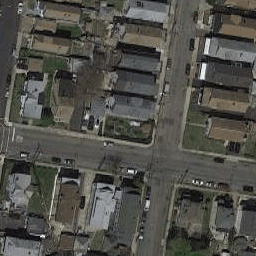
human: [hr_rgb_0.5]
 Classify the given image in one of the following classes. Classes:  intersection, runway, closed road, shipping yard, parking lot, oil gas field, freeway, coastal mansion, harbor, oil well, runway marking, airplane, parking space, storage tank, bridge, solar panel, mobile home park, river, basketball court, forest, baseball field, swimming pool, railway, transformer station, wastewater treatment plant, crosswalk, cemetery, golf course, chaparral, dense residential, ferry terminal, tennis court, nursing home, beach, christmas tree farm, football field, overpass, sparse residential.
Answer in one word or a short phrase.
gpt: intersection